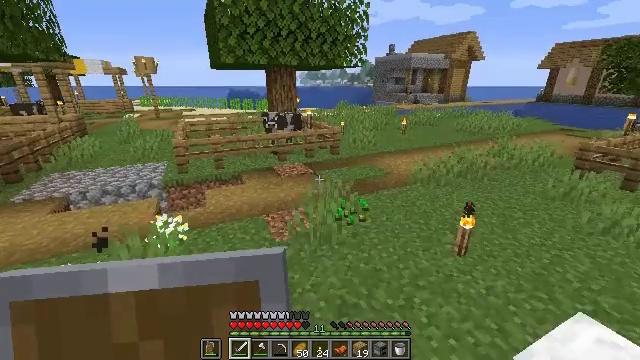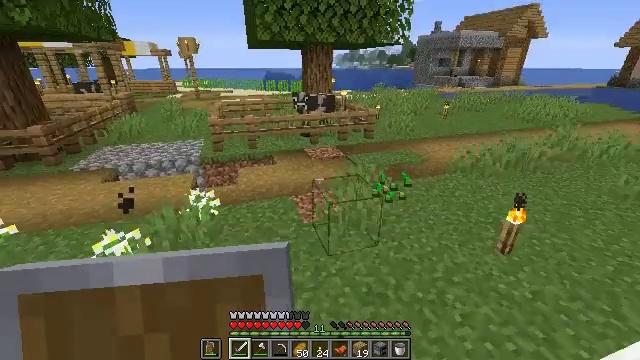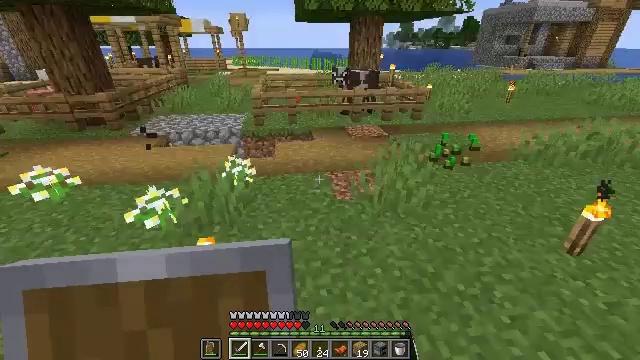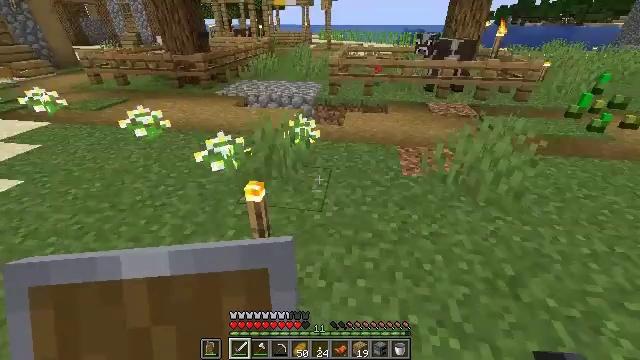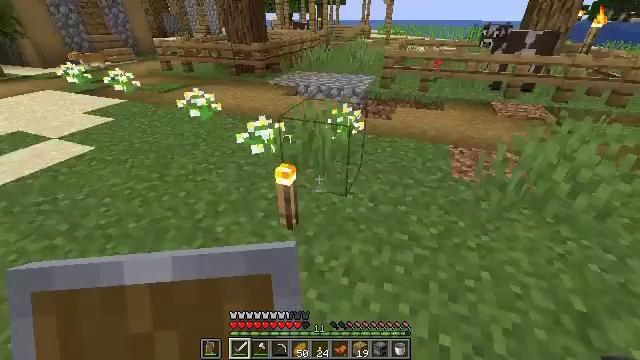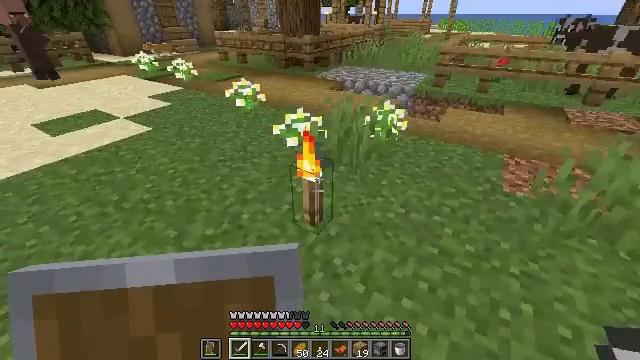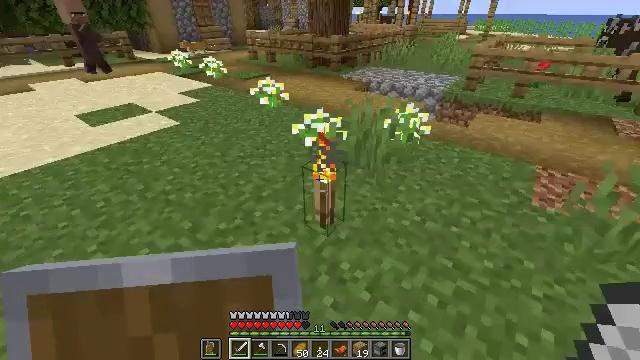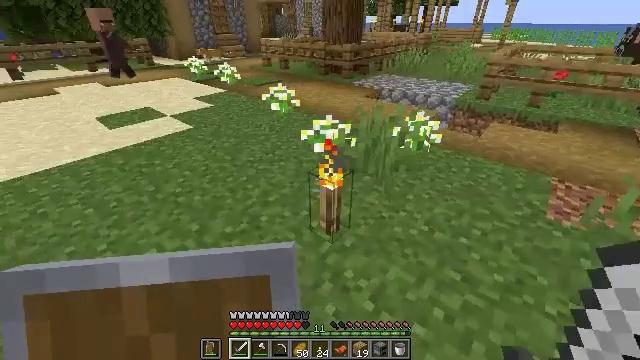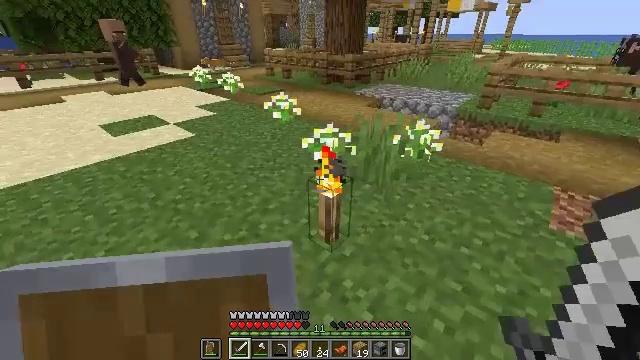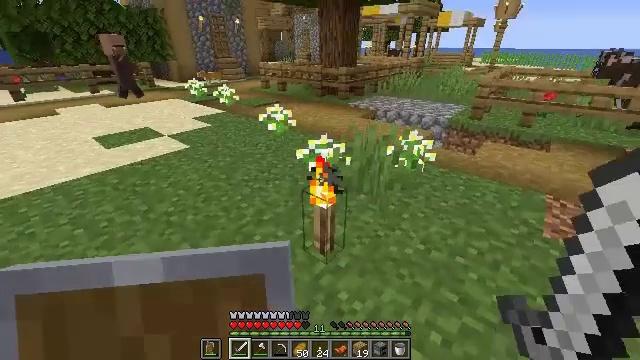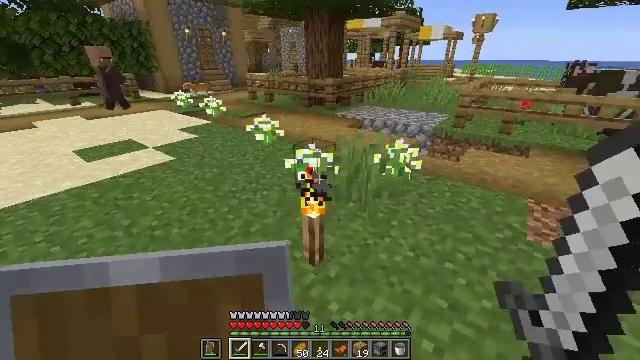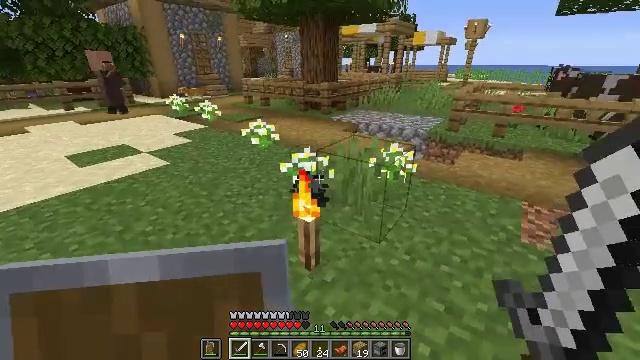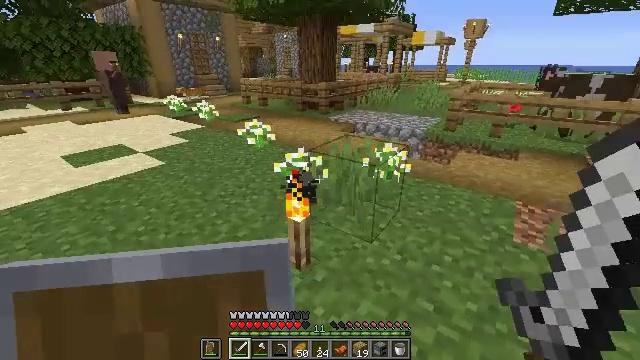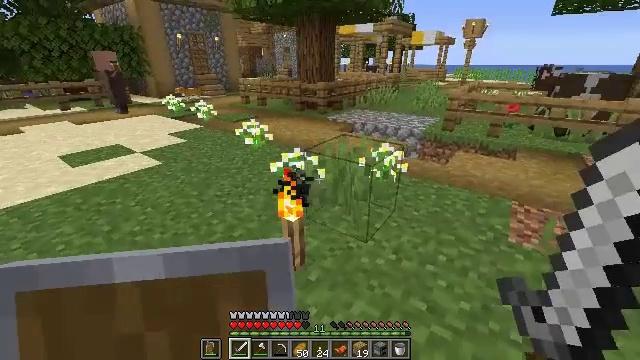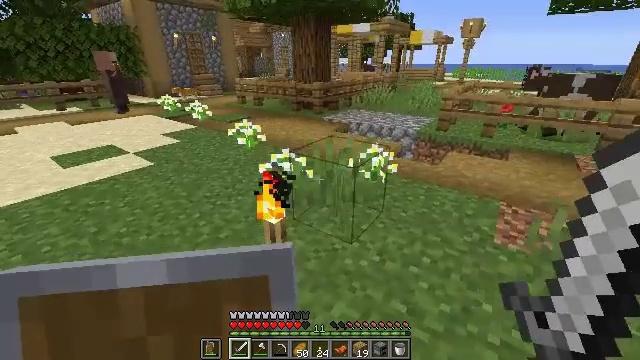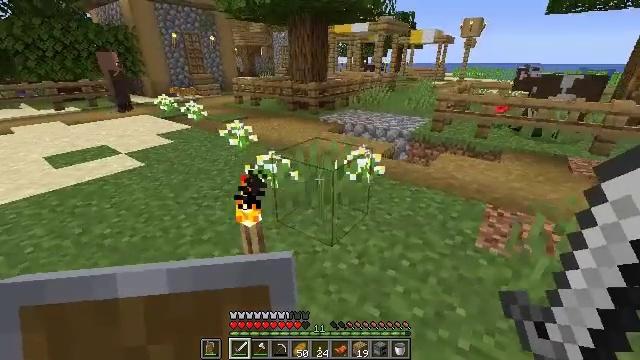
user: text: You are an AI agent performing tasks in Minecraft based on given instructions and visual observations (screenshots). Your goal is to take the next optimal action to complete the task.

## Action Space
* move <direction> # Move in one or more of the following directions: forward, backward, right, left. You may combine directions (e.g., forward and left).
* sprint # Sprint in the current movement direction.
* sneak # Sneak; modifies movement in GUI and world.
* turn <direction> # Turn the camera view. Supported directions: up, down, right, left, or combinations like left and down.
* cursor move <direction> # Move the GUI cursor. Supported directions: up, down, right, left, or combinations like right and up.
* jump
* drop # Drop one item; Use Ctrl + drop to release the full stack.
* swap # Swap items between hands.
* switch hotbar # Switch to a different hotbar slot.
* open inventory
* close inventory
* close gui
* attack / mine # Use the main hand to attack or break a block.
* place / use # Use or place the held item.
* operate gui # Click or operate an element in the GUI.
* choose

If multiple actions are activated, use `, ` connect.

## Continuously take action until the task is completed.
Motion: motion action
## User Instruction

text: Collect the grass from the surface.
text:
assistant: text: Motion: move forward and move right, turn left and down, attack / mine
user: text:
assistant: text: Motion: move forward and move right, turn left and down, attack / mine
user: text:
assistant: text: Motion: move forward and move right, turn left and down, attack / mine
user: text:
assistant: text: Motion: move forward and move right, turn left, attack / mine
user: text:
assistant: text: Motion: turn left
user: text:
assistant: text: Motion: turn left
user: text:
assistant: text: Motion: turn left and up
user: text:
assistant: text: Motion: turn up
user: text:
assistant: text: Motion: turn right and up
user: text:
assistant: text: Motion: turn right and up
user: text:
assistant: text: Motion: no_op
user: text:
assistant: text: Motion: move right
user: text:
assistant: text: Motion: move right
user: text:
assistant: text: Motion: move right
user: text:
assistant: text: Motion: move right
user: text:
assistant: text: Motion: move right, turn left and down, attack / mine
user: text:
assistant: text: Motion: move forward and move right, turn left and down, attack / mine
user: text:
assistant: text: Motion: move forward, turn left and down, attack / mine
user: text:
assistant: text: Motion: move forward, turn left, attack / mine
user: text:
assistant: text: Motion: move forward, turn left
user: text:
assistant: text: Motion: no_op